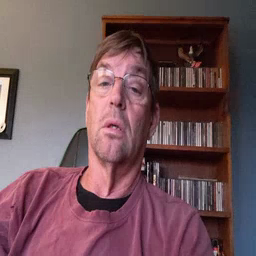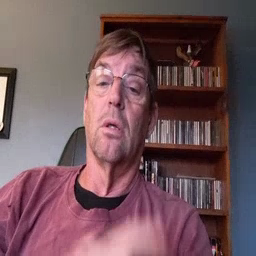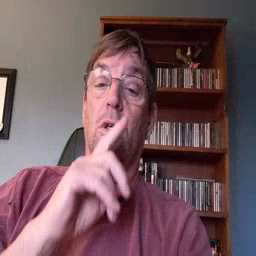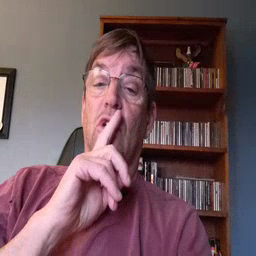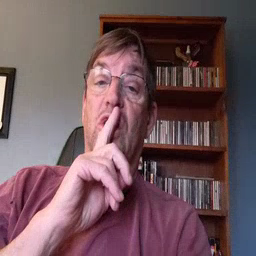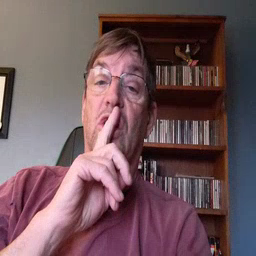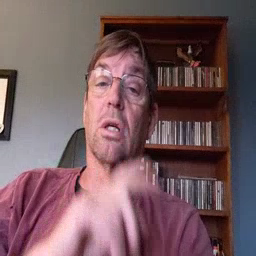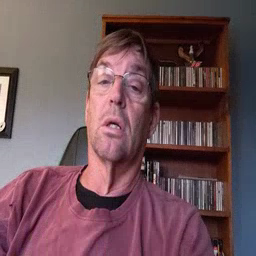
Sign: shhh